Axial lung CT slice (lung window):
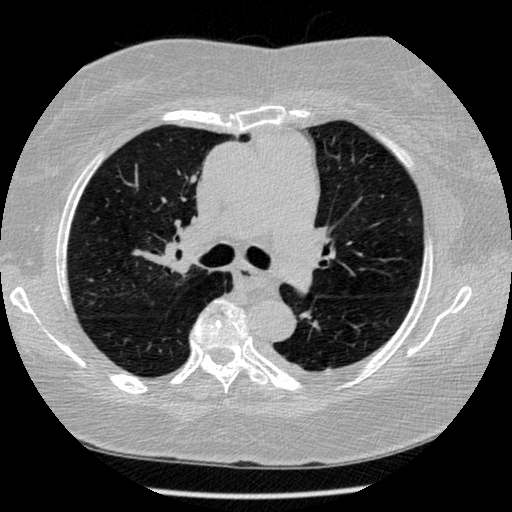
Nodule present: no